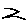
Label: zigzag